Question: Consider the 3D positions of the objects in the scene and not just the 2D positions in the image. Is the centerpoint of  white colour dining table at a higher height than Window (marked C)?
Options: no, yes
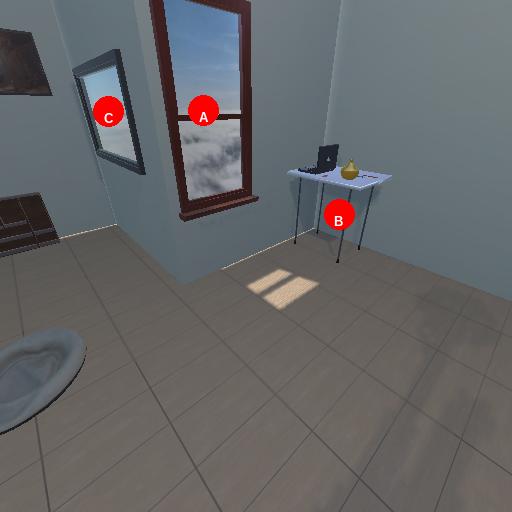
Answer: no